Question: I've got a CSS drop down menu that I'm trying to build, and the background of the drop down has a faded/tapered box shadow:

I'm having trouble pulling off how to get the box shadow to actually taper/fade off.
Here's where I'm at right now: <URL>
I've tried using ':before' and ':after' pseudo selectors, among other things, but can't quite get it right.
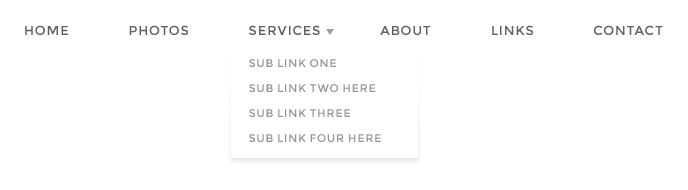
Answer: 1. I've added a before element.
2. gave it a gradient background (from transparent to a semi transparent black) to achieve the top to bottom fade.
3. gave it an inset box shadow to achieve the in -> outfade.
Take a look -> <URL>
Edit the amount of fade/colors as you want.